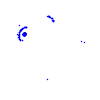
Particle: kaon